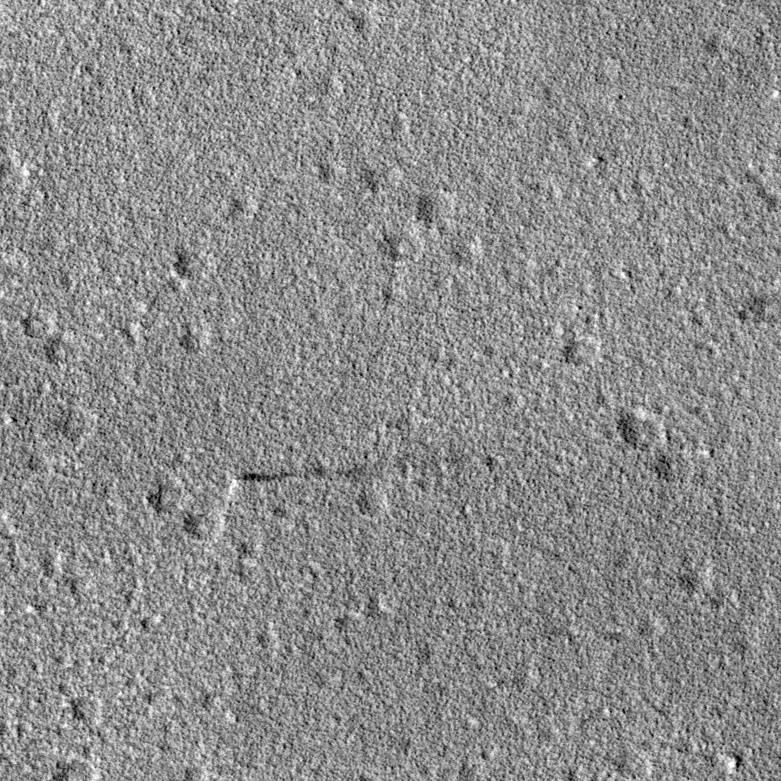
Label: dustdevil